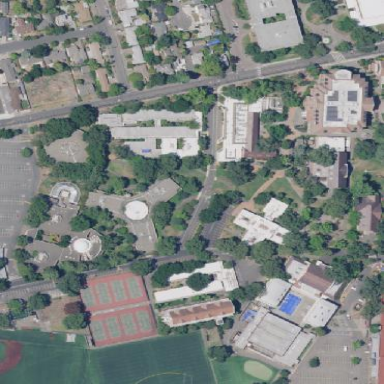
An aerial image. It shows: College.